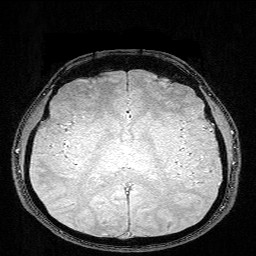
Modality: FLASH
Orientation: coronal
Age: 29
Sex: male